Interaction volume radius: 5 \u00c5
Interaction volume height: 10 \u00c5
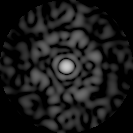
Disorder parameter: 0.8936